Field crop: tomato
Growth stage: 1
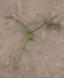
Species: cyperus